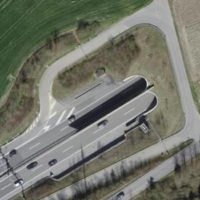
EUNIS habitat code: 57
Species observed at this site:
Medicago sativa
Fagopyrum esculentum